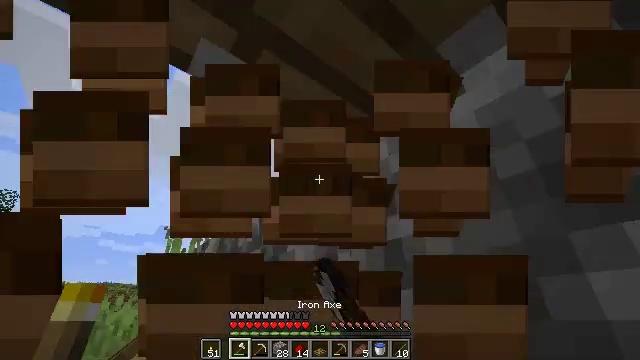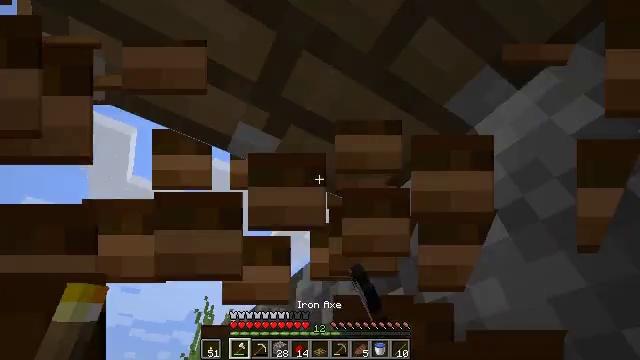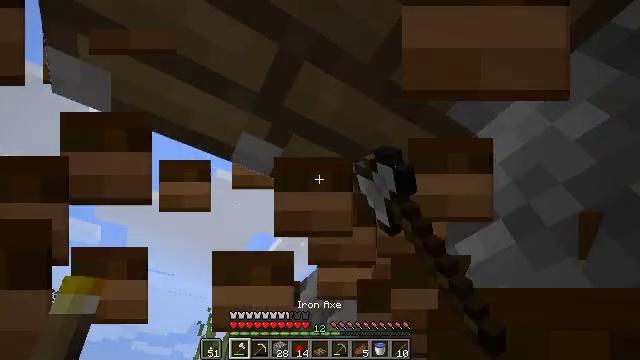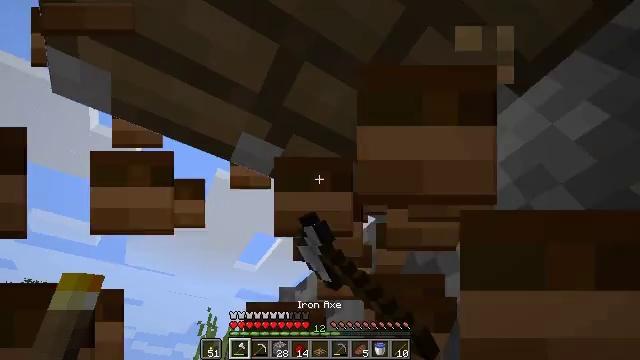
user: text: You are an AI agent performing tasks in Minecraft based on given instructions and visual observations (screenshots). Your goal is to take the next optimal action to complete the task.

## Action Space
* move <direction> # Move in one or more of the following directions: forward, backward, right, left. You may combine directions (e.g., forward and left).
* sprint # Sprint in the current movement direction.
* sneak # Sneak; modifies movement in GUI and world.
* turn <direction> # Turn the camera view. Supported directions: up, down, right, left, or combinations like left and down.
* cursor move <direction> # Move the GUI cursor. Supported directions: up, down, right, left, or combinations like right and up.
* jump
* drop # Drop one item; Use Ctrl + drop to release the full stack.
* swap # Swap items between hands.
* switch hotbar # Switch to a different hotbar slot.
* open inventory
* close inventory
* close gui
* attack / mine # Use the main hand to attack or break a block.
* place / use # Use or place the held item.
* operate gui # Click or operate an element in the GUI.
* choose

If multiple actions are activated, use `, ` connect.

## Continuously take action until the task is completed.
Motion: motion action
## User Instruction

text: Collect the composter for reuse.
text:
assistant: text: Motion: turn left and up, attack / mine
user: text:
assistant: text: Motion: turn up, attack / mine
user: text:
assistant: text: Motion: attack / mine
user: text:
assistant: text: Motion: attack / mine